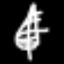
Label: leaf